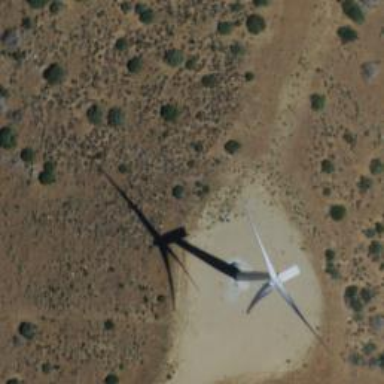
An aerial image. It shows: Wind generator in the form of horizontal axis wind turbine.